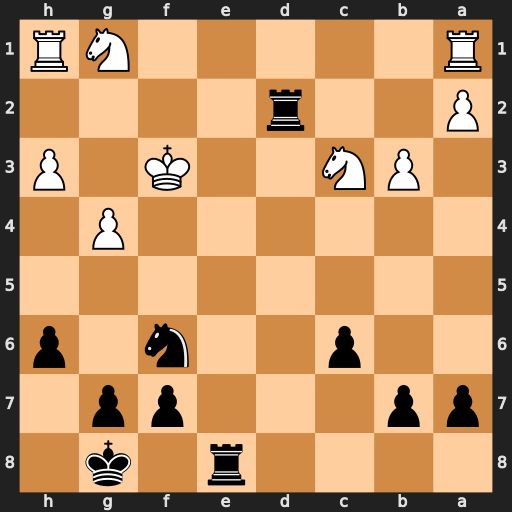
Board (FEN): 4r1k1/pp3pp1/2p2n1p/8/6P1/1PN2K1P/P2r4/R5NR
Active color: b
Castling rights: -
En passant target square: -
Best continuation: Rd3+ Kg2 Rxc3